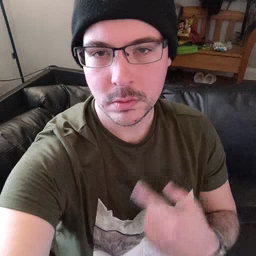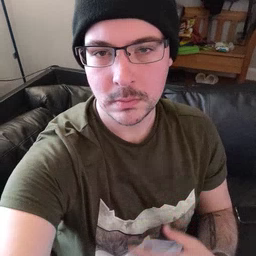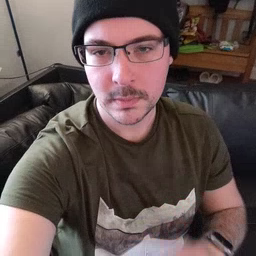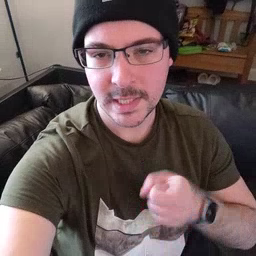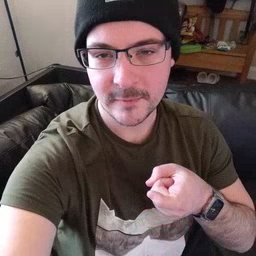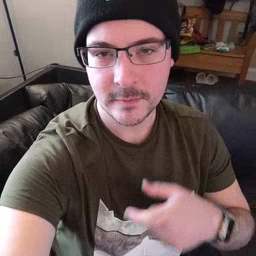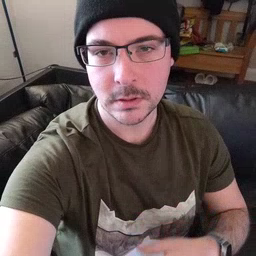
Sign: gift